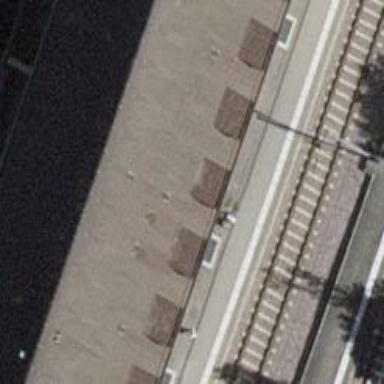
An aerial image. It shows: Railway signal.